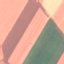
Label: AnnualCrop